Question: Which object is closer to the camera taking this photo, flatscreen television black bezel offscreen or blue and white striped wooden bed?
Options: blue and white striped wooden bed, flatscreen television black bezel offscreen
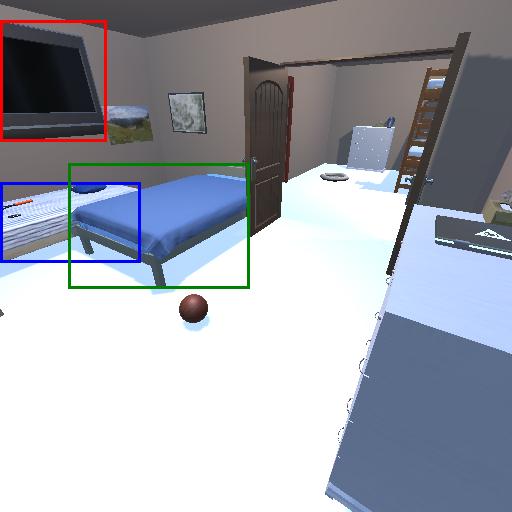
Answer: blue and white striped wooden bed